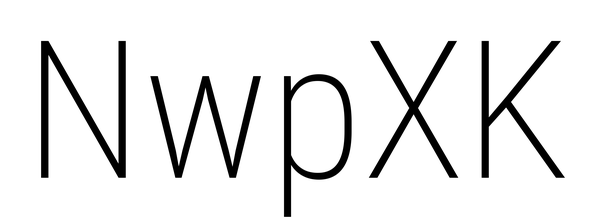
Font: Roboto_Condensed_ExtraLight